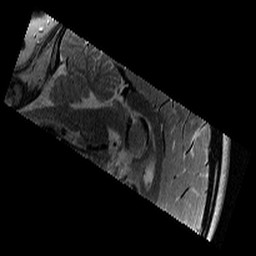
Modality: T2w
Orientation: sagittal
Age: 12
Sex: female
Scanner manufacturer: siemens
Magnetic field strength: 3 T
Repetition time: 9.23 s
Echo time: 0.067 s